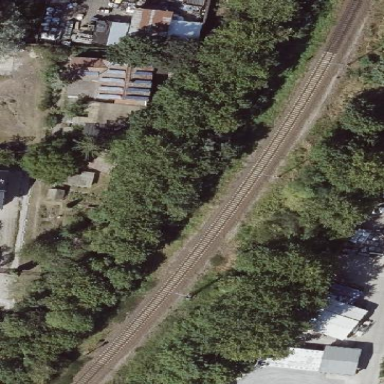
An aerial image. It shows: Area designated for railway use.